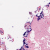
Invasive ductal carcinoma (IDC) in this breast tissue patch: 0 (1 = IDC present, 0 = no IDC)